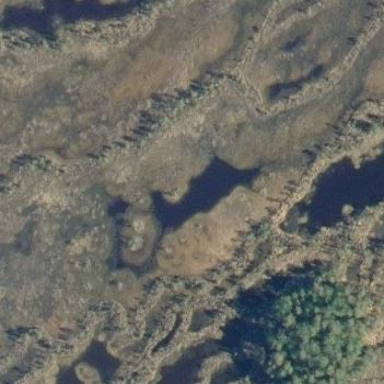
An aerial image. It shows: Pond surrounded by natural water.